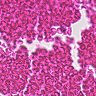
Metastatic tissue present: no